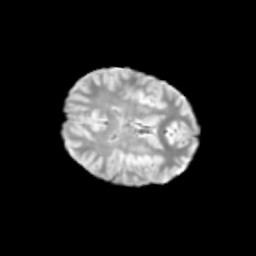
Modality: T2w
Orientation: axial
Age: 11
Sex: female
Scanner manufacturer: siemens
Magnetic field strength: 3 T
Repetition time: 3.8 s
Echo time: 0.07 s